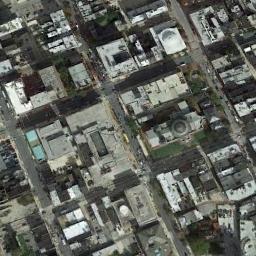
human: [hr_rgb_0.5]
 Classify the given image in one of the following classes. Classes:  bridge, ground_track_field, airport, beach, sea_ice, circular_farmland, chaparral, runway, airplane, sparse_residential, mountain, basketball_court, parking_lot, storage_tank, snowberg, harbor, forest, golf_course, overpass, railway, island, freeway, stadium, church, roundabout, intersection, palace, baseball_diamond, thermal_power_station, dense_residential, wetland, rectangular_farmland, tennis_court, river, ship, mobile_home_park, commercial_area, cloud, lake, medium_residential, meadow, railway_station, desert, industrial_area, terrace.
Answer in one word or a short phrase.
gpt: commercial_area